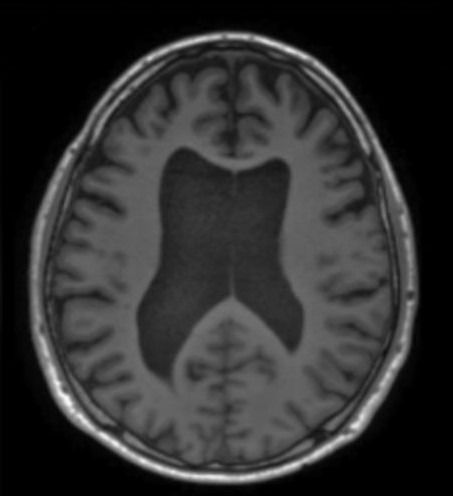
Label: notumor